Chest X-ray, PA view. Patient: 58 years old, sex F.
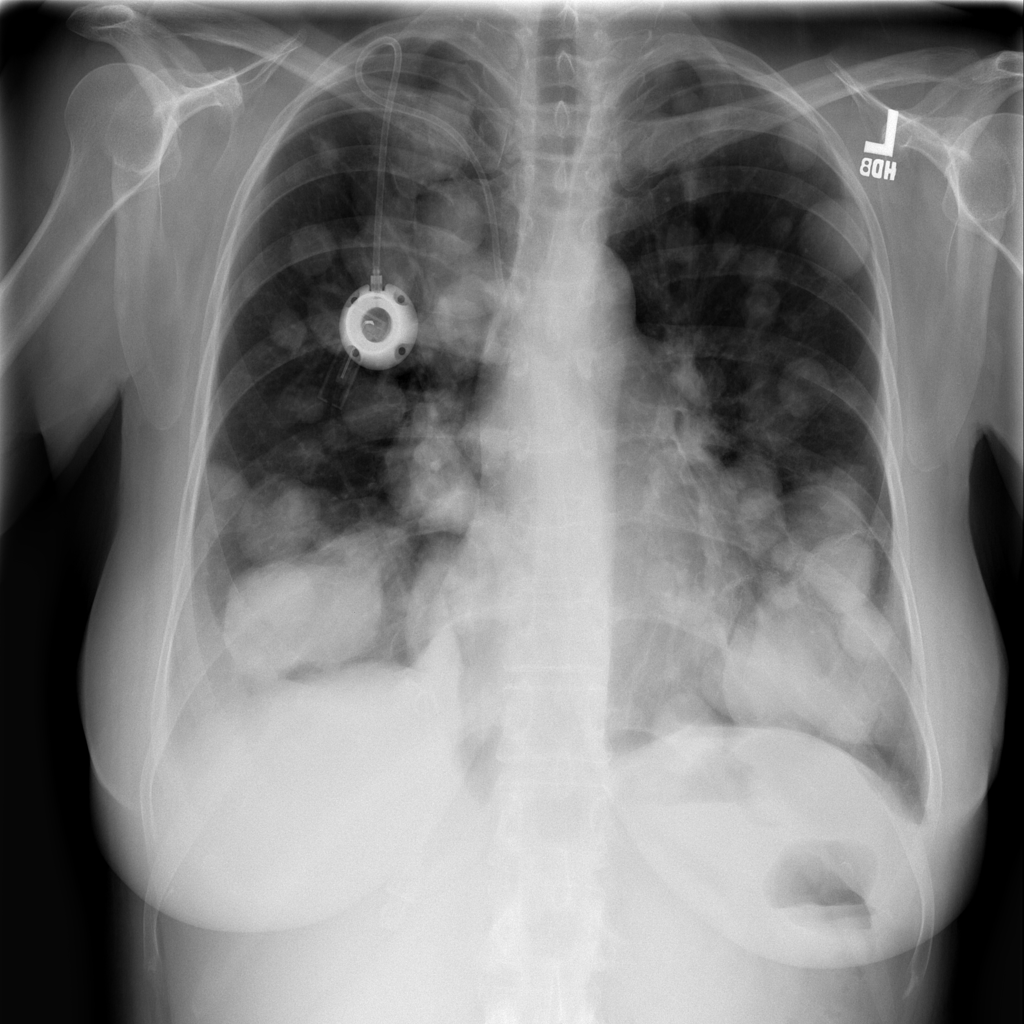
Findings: Effusion